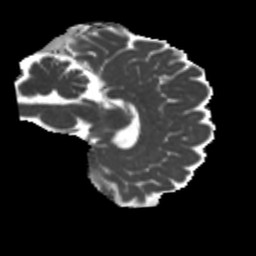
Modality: MD
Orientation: sagittal
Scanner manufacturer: siemens
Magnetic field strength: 3 T
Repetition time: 4 s
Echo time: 0.0594 s